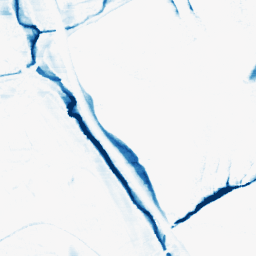
Category: morphological
Decomposition family: morphological_rect
Decomposition parameters: operation: closing
width: 20
height: 5
Upsampling method: edge_directed
Upsampling parameters: scale: 2
Upsampling scale: 2